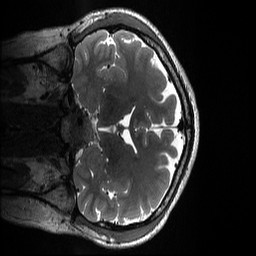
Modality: T2w
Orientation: coronal
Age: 28
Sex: male